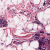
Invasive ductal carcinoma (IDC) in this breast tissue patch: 1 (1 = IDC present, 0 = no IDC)